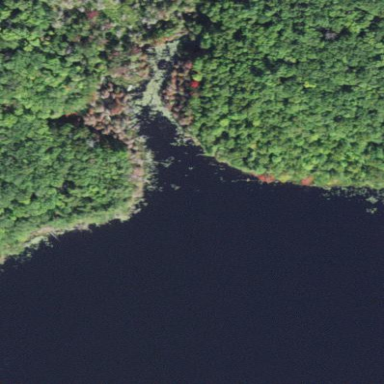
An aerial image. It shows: Lake with natural water.